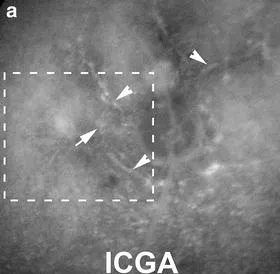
Comparison between indocyanine green angiography and optical coherence tomographic angiography for visualizing type 1 neovascularization. Areas of type 1 NV (arrow) may be difficult to discern on ICGA (a) due to hyperfluorescent staining of angioid streaks (arrowheads) within areas of NV.
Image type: radiology (ultrasound)